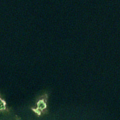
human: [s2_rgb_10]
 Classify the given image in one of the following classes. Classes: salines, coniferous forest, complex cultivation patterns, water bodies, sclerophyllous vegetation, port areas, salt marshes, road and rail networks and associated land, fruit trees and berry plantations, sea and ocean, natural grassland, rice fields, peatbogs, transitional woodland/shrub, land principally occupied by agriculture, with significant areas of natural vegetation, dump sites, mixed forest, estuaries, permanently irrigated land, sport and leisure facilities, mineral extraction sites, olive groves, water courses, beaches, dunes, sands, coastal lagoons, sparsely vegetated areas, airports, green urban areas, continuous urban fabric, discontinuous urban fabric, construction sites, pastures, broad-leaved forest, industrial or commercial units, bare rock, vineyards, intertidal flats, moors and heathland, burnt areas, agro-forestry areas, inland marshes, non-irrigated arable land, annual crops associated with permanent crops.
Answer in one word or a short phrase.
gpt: transitional woodland/shrub, sea and ocean